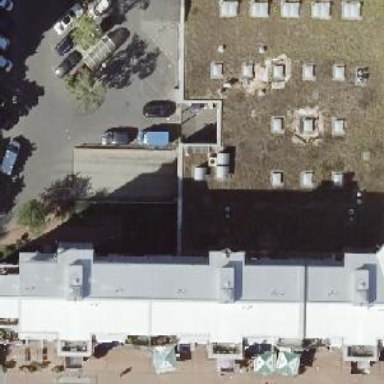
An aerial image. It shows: Entrance to multi-storey parking facility.